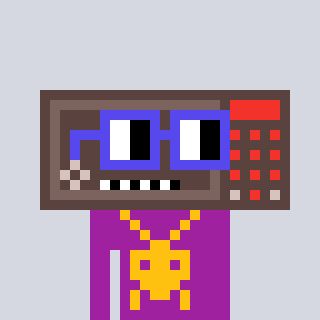
a pixel art character with square blue glasses, a wallsafe-shaped head and a magenta-colored body on a cool background